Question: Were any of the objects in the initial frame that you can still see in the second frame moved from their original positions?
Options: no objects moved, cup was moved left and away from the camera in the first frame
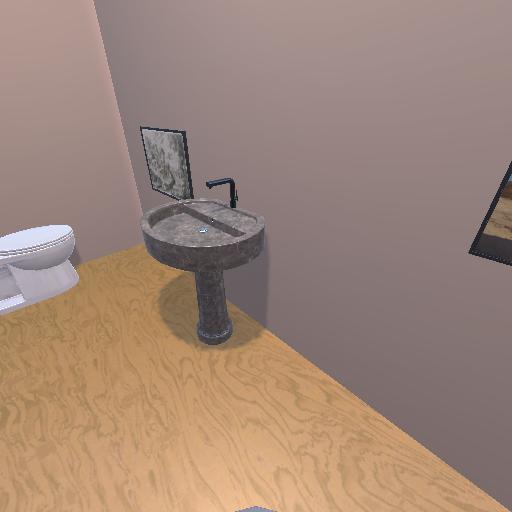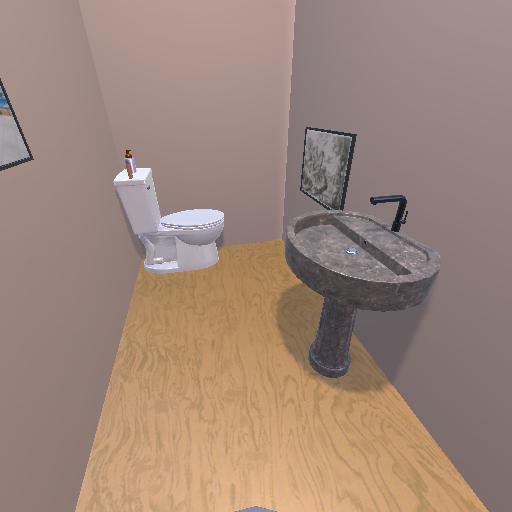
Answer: no objects moved